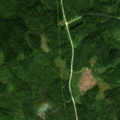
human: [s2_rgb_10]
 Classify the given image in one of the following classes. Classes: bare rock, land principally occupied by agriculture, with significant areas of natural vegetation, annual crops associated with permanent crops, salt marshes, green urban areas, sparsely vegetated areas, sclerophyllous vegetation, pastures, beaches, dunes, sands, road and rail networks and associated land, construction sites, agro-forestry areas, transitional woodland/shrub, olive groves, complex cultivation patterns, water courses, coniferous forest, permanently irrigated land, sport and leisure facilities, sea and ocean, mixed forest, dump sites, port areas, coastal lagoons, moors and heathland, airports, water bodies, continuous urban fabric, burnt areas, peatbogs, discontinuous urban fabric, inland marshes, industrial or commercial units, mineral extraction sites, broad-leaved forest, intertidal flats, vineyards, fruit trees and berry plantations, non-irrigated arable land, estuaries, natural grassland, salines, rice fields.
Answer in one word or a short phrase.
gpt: coniferous forest, mixed forest, transitional woodland/shrub